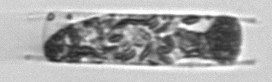
Label: Hemiaulus